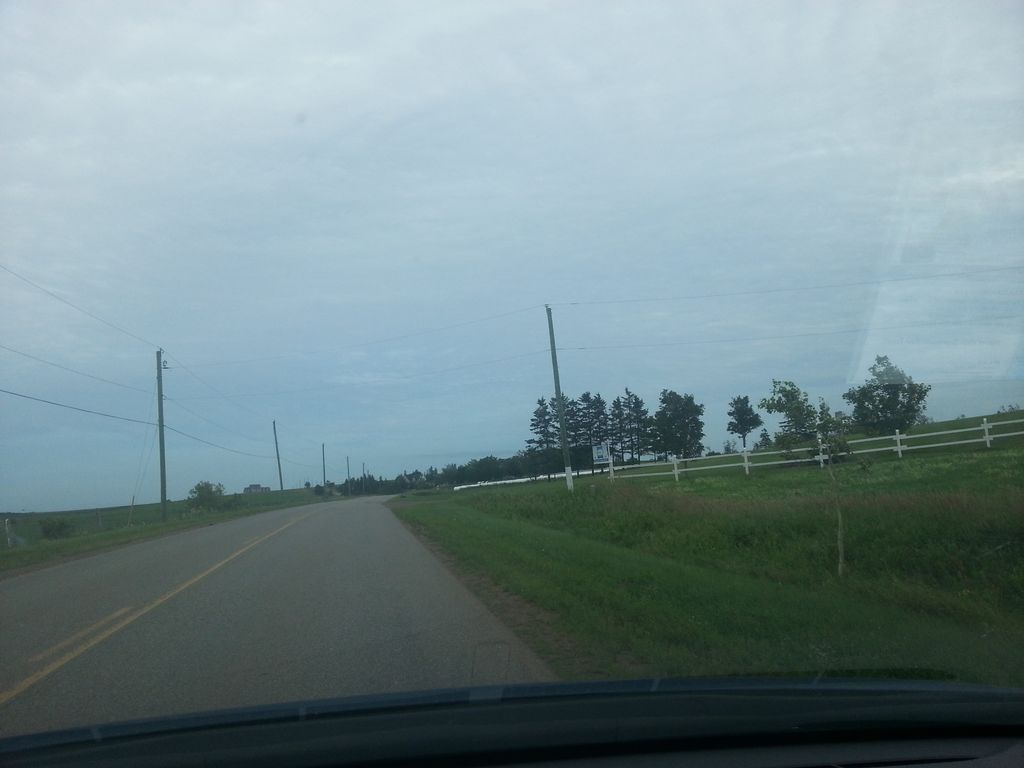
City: charlottetown